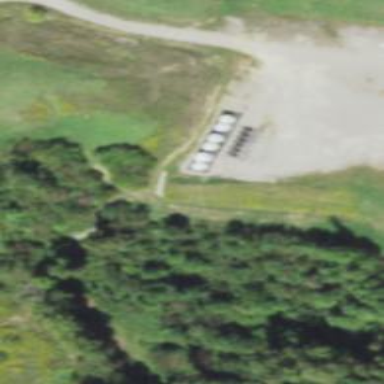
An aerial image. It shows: Storage tank with man-made structure.